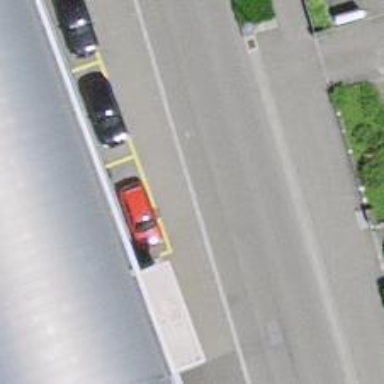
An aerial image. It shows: Bus stop with platform for public transport.